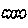
Label: cloud